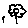
Label: flower